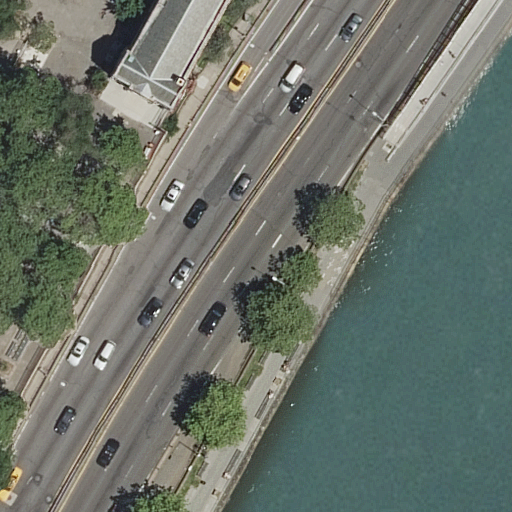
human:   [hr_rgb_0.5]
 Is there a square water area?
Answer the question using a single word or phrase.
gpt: no

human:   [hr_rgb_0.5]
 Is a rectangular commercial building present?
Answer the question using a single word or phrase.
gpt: no

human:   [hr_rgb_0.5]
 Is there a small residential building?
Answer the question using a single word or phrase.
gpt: no

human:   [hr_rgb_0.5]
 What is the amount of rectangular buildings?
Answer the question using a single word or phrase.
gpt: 0

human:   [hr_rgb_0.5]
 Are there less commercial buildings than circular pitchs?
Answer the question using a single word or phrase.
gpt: no

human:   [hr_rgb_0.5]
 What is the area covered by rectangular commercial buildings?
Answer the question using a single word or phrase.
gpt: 0m2

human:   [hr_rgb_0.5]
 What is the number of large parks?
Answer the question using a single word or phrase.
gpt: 1

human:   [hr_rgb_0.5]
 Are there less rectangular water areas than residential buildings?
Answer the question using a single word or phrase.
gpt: no

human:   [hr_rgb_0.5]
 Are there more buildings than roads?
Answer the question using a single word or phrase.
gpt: no

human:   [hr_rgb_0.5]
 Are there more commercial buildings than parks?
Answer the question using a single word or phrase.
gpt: no

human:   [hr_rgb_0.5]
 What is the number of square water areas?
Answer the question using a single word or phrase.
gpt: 0

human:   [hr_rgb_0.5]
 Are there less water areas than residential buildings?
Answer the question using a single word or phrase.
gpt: no

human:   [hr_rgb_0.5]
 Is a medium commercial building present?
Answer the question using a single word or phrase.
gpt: no

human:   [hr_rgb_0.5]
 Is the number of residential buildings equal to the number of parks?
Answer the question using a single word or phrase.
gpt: yes

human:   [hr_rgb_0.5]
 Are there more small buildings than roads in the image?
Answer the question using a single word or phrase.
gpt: no

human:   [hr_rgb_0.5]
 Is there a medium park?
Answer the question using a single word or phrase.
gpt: no

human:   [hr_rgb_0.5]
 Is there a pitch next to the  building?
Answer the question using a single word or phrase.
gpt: yes

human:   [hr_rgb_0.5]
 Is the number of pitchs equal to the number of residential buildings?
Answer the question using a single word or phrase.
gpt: yes

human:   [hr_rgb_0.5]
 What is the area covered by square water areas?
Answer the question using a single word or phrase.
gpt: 0m2

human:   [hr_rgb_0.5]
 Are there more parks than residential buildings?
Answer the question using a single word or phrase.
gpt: no

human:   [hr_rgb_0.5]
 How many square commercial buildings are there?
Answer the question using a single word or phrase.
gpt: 0

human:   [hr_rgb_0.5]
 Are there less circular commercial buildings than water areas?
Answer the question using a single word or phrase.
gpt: yes

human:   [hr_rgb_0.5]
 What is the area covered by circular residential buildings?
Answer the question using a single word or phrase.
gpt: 0m2

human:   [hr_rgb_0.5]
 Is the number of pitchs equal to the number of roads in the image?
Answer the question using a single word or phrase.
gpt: no

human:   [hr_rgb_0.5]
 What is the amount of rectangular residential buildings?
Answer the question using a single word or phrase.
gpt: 0

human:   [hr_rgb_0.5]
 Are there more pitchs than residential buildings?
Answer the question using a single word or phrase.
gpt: no

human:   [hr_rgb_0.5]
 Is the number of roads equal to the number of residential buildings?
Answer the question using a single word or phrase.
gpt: no

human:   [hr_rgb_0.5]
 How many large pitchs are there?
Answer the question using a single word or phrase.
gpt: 0

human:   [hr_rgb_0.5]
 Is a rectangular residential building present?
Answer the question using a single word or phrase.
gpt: no

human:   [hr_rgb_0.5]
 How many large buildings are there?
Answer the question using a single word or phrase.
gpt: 0

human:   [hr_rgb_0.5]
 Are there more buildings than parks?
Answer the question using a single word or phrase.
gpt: no

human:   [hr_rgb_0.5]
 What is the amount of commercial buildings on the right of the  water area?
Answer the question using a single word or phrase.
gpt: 0

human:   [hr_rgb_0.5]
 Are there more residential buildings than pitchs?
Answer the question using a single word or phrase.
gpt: no

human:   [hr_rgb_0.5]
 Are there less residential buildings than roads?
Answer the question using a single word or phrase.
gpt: yes

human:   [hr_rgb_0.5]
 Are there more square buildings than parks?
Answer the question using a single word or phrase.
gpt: no

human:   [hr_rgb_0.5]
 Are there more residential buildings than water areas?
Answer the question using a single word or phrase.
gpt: no